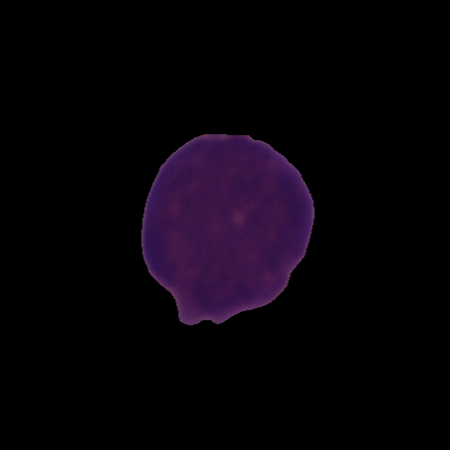
Label: cancer